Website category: university
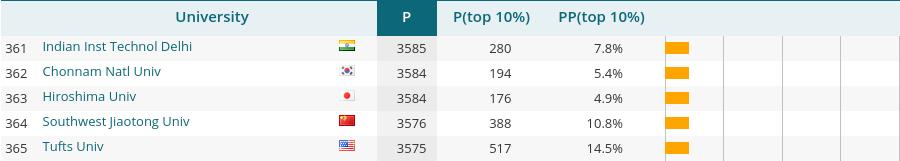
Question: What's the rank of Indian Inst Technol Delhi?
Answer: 361

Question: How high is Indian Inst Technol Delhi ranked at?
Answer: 361

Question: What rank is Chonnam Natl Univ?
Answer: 362

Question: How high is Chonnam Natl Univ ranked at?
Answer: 362

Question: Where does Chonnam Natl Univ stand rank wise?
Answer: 362

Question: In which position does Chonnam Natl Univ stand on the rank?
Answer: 362

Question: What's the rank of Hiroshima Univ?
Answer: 363

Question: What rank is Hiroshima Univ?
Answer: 363

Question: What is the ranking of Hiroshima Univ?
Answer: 363

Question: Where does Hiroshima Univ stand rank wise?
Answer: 363

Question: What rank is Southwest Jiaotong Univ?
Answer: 364

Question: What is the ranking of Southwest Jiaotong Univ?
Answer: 364

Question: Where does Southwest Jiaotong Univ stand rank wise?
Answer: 364

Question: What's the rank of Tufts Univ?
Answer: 365

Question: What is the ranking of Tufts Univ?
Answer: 365

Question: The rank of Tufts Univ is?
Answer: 365

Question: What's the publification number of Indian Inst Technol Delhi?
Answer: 3585

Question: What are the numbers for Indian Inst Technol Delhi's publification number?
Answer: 3585

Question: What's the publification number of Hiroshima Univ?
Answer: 3584

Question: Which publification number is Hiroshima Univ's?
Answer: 3584

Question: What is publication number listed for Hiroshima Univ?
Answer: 3584

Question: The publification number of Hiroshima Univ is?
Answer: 3584

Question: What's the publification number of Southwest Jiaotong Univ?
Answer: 3576

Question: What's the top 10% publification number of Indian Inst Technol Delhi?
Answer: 280

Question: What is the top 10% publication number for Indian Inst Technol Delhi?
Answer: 280

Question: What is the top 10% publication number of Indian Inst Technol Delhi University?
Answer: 280

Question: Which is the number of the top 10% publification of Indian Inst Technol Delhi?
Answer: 280

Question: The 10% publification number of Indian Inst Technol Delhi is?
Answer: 280

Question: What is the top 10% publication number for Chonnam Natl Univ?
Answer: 194

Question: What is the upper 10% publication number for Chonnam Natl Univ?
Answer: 194

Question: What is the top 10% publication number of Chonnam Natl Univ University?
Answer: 194

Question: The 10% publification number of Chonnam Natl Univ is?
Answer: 194

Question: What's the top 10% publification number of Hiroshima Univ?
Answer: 176

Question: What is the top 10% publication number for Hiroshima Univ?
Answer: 176

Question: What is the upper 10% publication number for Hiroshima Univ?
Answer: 176

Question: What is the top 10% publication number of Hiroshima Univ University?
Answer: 176

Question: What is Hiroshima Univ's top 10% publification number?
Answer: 176

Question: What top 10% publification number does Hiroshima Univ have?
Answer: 176

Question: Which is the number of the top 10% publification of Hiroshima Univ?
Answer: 176

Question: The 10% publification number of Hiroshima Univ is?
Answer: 176

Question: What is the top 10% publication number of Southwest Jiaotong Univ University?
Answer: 388

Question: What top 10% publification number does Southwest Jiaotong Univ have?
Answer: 388

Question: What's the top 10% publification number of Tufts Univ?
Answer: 517

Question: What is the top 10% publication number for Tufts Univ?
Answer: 517

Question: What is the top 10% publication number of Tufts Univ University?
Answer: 517

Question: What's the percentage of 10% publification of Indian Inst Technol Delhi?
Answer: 7.8%

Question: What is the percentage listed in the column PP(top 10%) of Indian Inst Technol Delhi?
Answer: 7.8%

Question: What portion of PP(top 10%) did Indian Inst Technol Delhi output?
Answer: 7.8%

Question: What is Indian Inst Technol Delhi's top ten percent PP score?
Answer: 7.8%

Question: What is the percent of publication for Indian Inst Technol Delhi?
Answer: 7.8%

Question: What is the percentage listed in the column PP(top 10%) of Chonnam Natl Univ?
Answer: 5.4%

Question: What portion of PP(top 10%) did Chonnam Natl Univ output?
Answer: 5.4%

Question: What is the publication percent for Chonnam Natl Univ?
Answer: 5.4%

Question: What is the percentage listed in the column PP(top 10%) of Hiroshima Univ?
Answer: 4.9%

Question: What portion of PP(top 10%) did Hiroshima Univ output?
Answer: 4.9%

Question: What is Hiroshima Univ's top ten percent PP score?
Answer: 4.9%

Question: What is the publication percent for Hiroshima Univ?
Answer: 4.9%

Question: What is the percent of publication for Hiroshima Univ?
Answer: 4.9%

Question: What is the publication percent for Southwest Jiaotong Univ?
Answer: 10.8%

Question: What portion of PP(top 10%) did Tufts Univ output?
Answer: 14.5%

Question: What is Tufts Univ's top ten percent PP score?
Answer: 14.5%

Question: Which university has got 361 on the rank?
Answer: Indian Inst Technol Delhi

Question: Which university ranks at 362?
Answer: Chonnam Natl Univ

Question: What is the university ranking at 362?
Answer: Chonnam Natl Univ